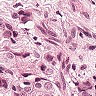
Metastatic tissue present: yes